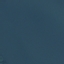
Land use / land cover class: SeaLake